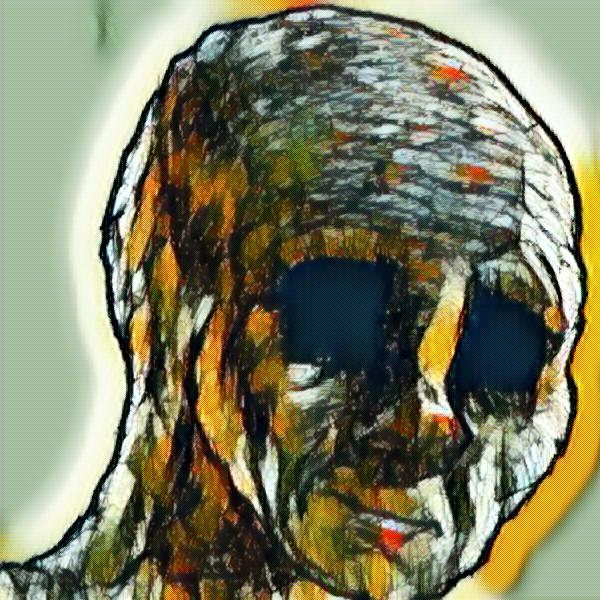
Label: 5_Wojak_with_Background